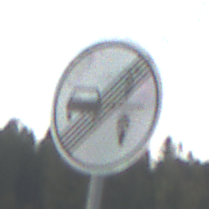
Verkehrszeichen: EndeVerbotUeberholenEinspurigeFahrzeuge
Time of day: SunriseSunset
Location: Outdoor (Nature)
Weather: PartlyCloudy
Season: NotSpecified
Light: Natural